Brain MRI, t1w sequence, axial 2D slice.
Patient: age 43, sex F, weight 78 kg, height 1.78 m
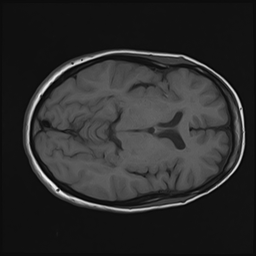